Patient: sex F, age 62
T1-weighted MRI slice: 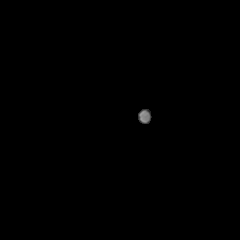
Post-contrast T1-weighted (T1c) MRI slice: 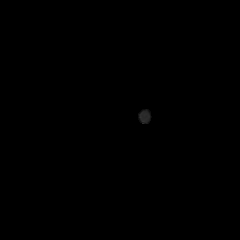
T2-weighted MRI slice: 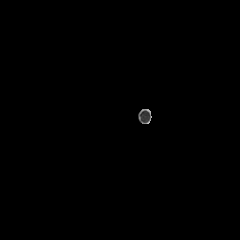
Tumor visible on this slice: no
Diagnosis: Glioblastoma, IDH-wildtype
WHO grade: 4